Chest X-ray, AP view. Patient: 31 years old, sex M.
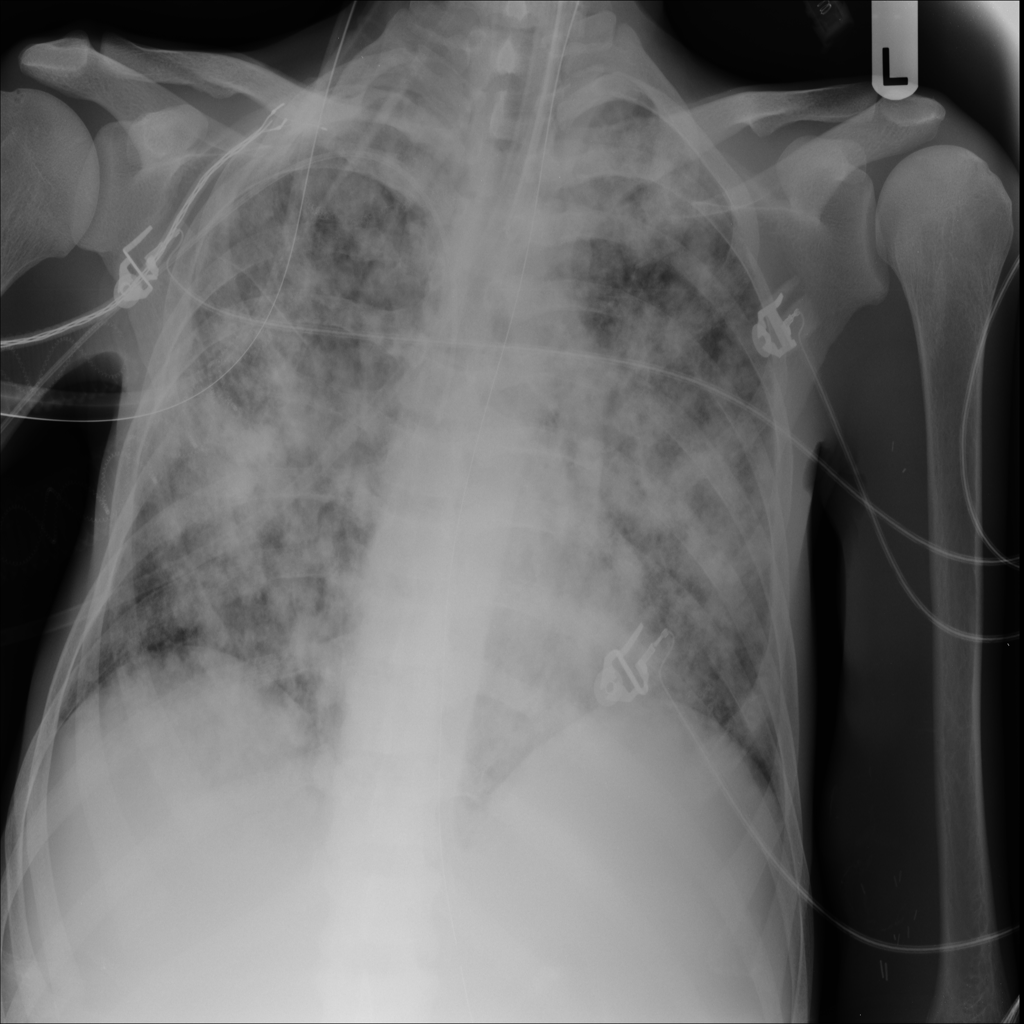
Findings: Nodule